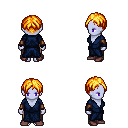
a pixel art fantasy rpg character, female body template, dark elf, purple skin, blue robe, robe skirt, light blonde parted hairstyle, leather bracers, maroon shoes, four views (front, back, left, right), 2x2 character sprite sheet, small pixel art, hard edges, no anti-aliasing